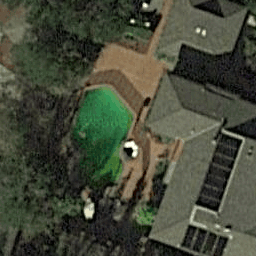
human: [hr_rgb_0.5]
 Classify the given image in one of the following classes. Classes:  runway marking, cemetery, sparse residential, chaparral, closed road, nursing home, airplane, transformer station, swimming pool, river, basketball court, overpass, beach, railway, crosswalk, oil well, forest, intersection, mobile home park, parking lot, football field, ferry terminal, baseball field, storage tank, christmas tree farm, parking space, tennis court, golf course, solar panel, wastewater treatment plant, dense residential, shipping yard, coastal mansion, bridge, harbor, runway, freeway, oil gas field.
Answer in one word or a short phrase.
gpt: swimming pool